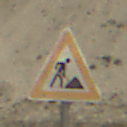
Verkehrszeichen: Arbeitsstelle
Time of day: Midday
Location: Outdoor (Beach)
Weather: PartlyCloudy
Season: NotSpecified
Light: Natural